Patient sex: M
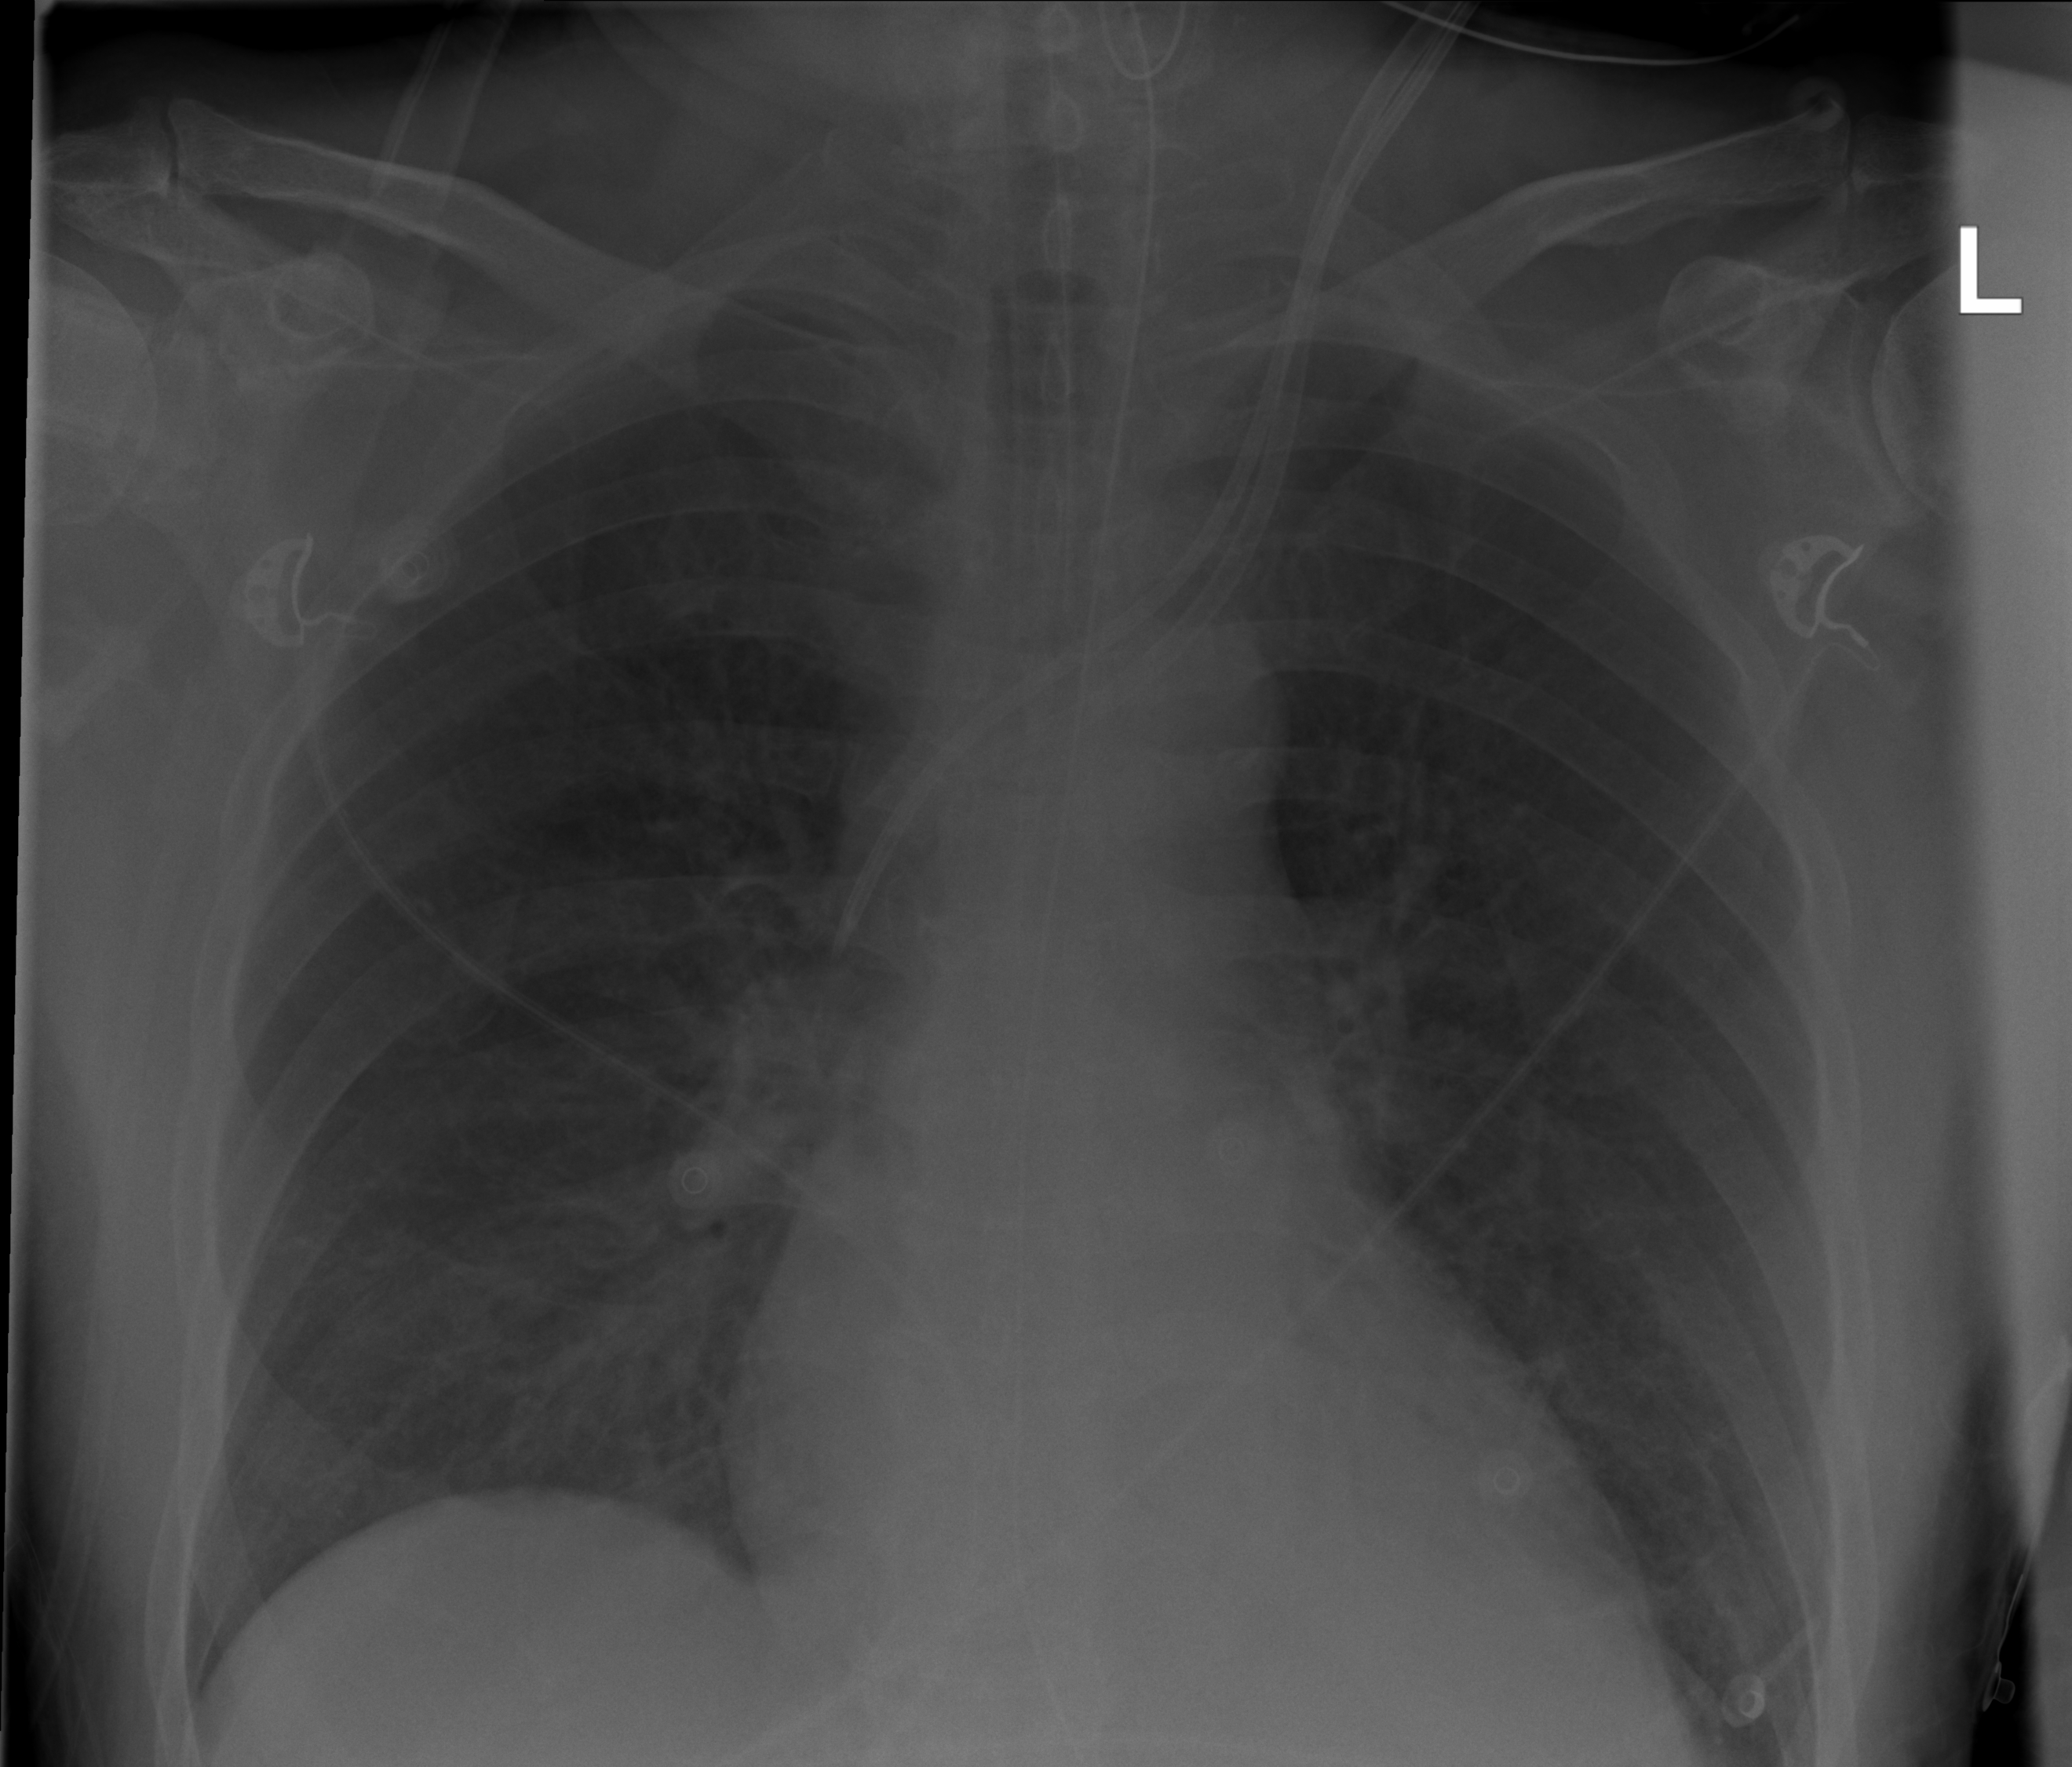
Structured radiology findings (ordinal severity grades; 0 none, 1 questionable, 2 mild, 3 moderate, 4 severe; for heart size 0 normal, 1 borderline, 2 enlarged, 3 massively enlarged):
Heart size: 1
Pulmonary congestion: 0
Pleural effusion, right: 0
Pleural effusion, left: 0
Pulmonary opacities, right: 0
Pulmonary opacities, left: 0
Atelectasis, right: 2
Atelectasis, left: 2